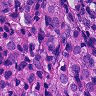
Metastatic tissue present: yes